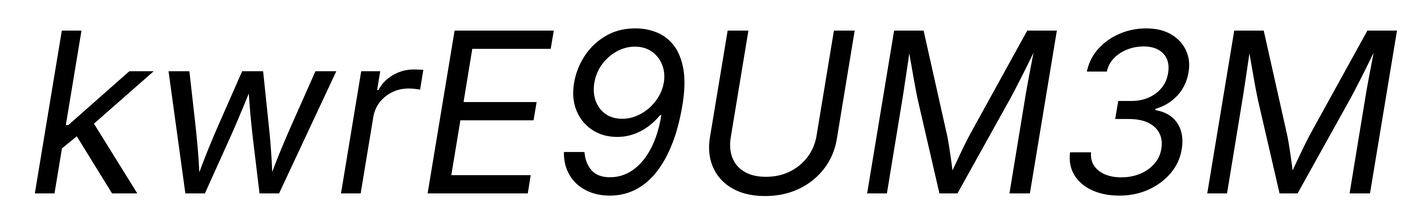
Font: Inter-Italic_Italic